Question: I'm debugging an Objective-C app on the iPhone simulator. The app compiles and works. Xcode settings previously let me set debugger breakpoints and have the debugger actually break.
Now, the breakpoints show up in grey and the debugger doesn't stop on any breakpoint. Clicking on the breakpoint makes it light grey, but not blue like normal.

Can someone tell me which setting I need to revert to enable debugging again? Thanks.
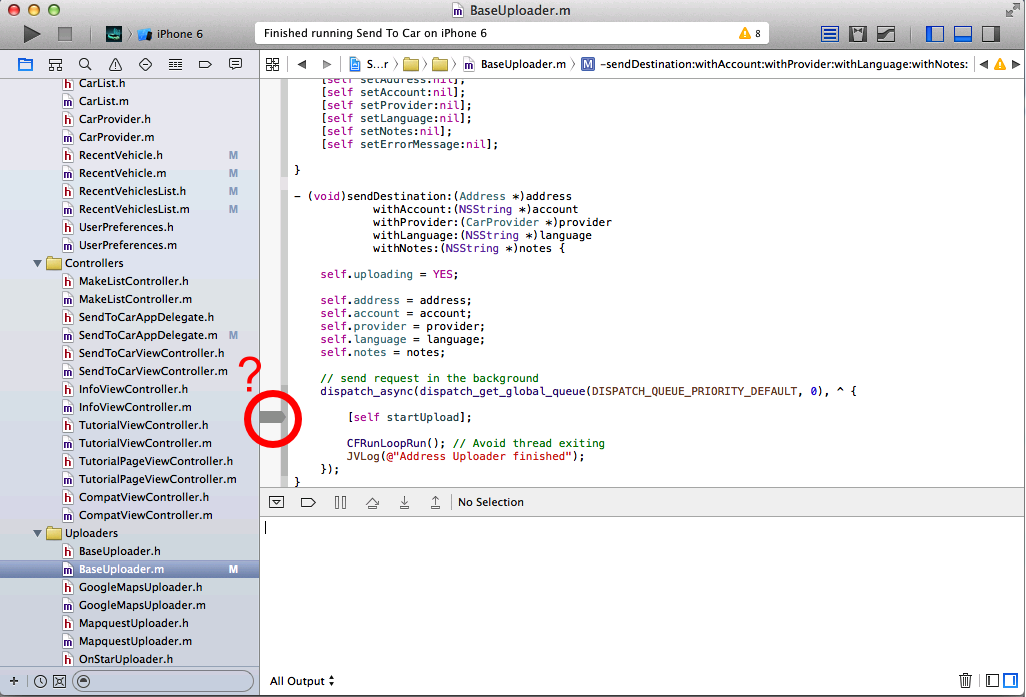
Answer: Open your Debug Area:

Enable the 'Breakpoint' and make it highlighted. BOOM!